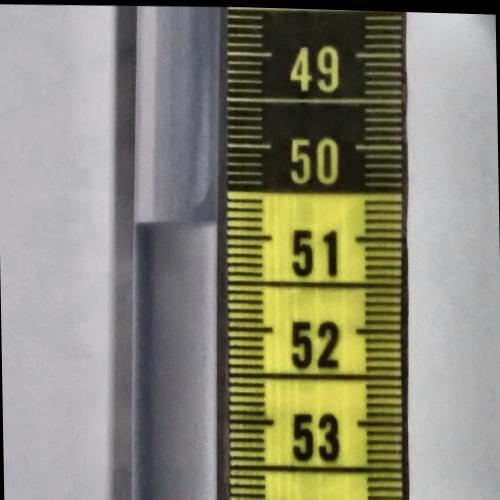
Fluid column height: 50.8 cm